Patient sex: M
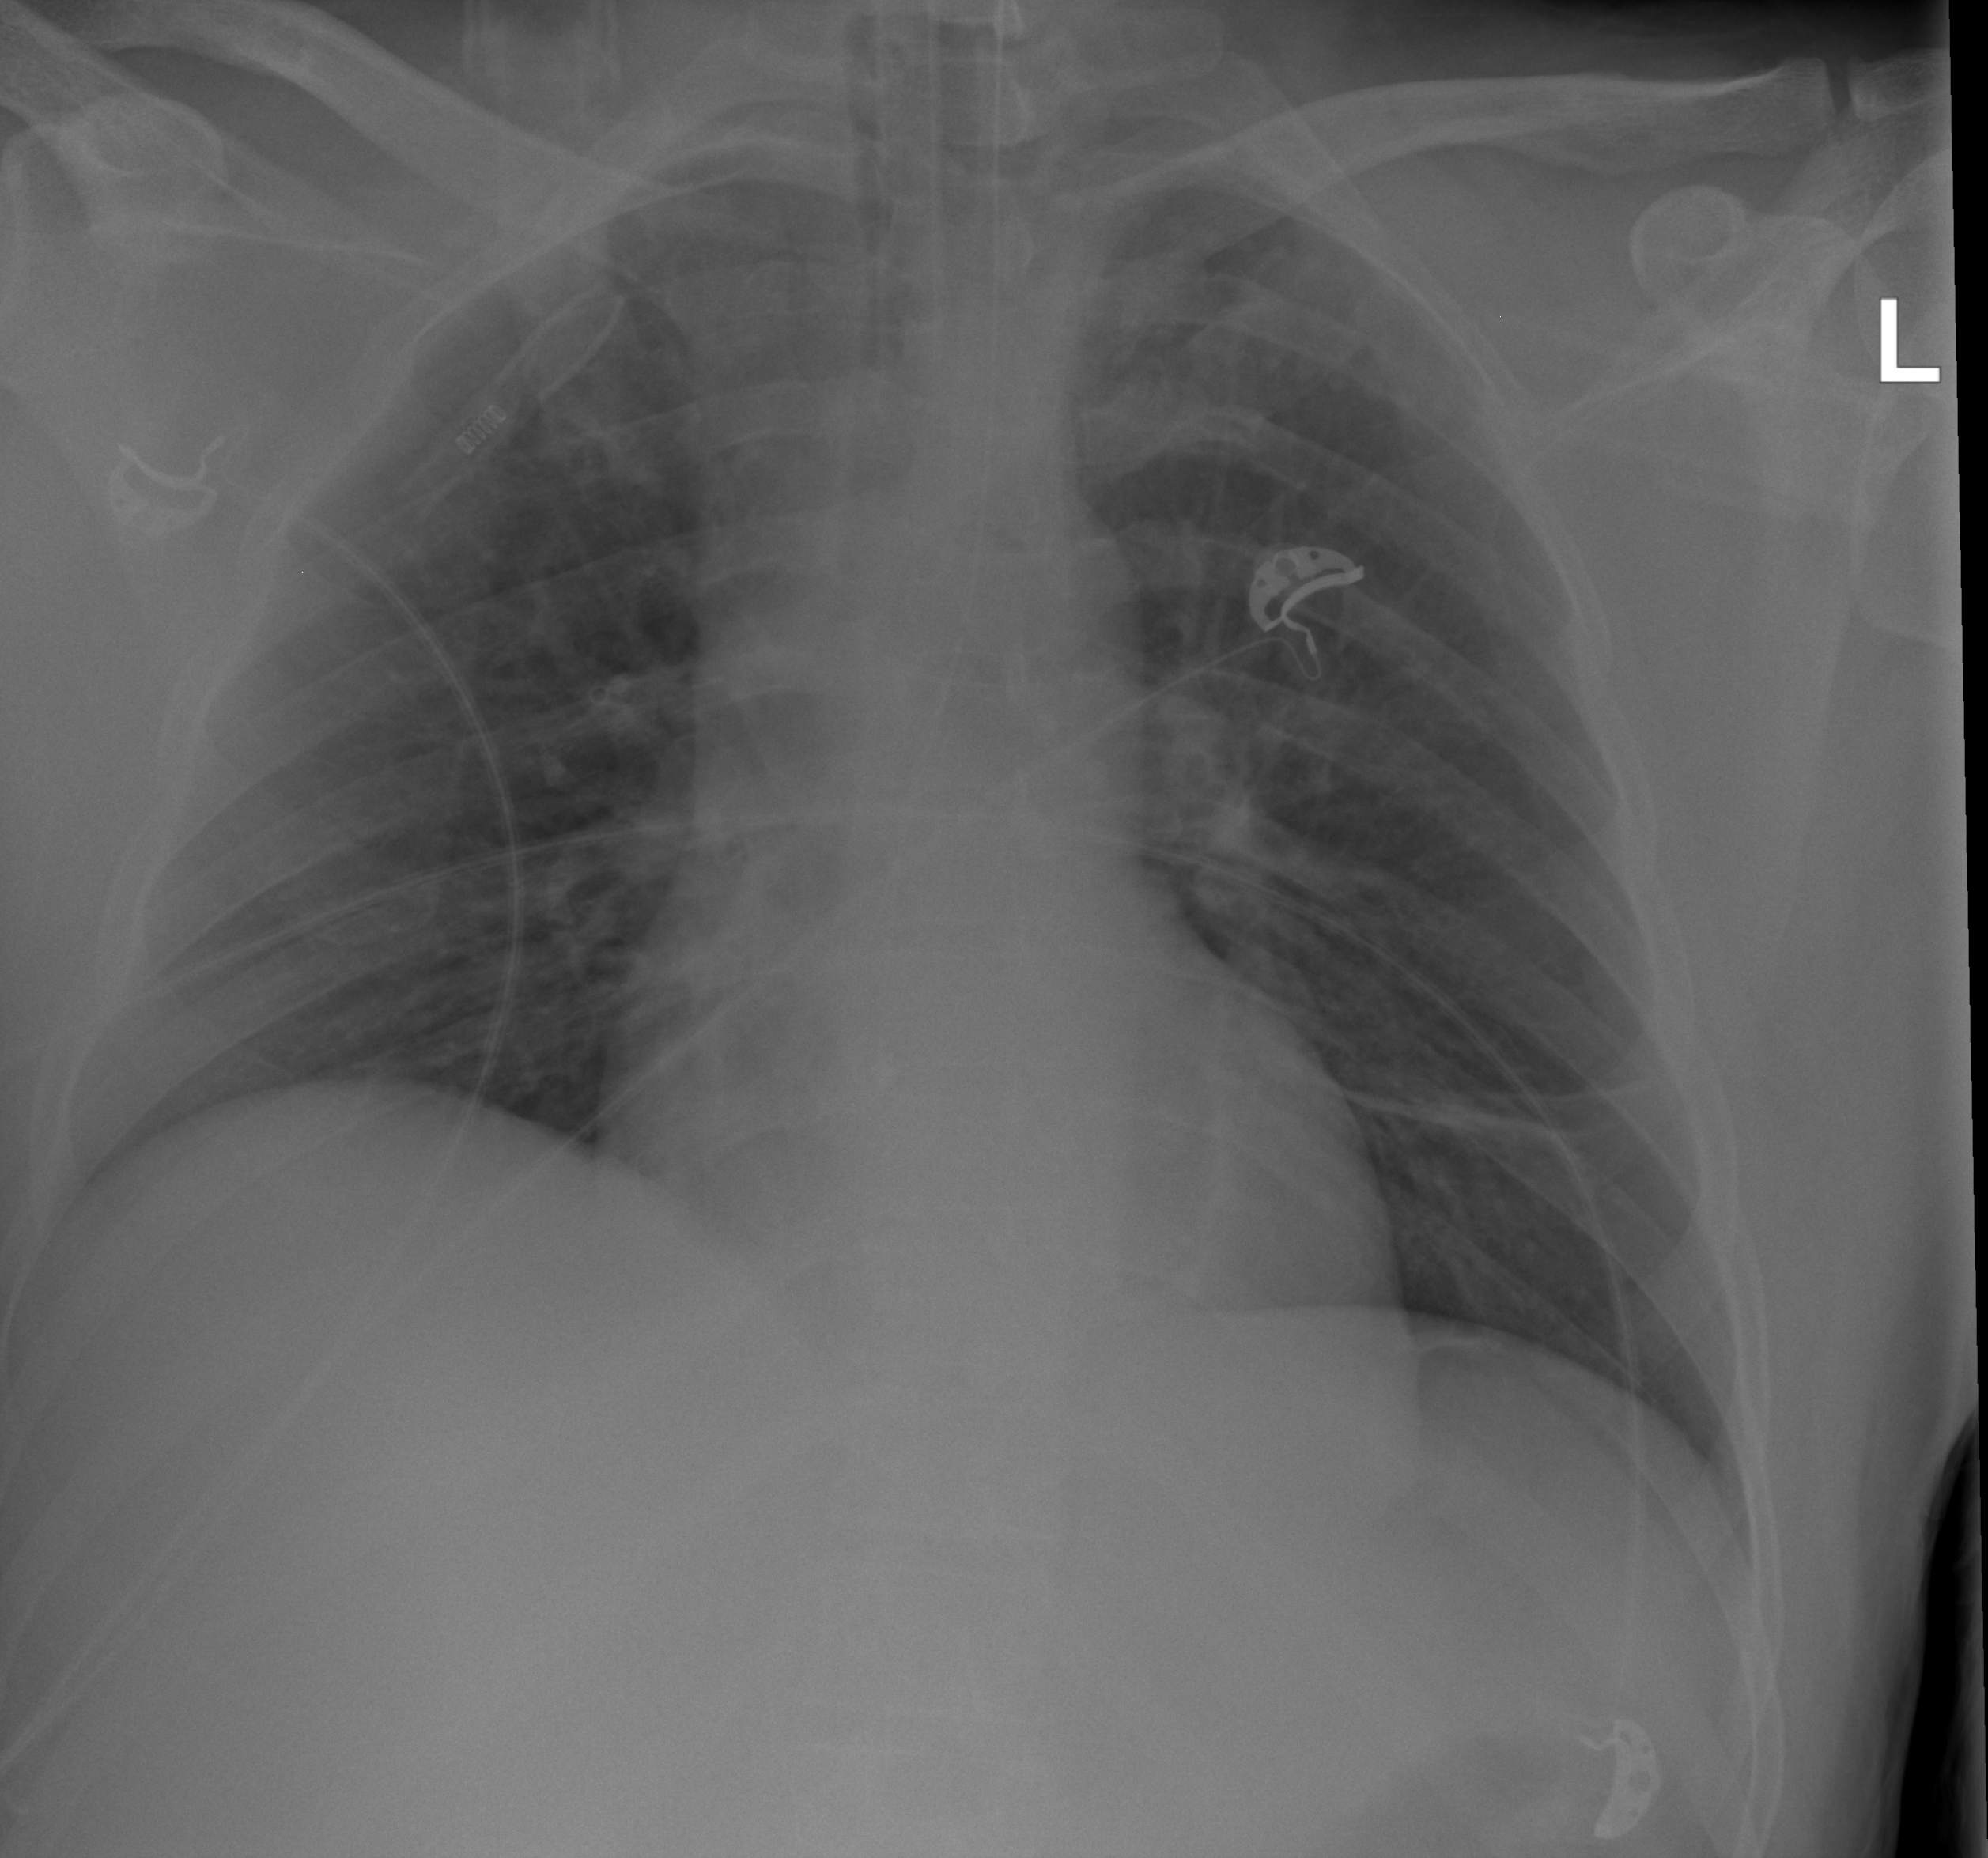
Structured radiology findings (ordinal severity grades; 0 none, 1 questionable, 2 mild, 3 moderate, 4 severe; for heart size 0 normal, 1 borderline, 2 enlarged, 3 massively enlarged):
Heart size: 0
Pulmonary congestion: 0
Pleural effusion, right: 0
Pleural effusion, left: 0
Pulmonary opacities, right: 0
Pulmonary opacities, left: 0
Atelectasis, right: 0
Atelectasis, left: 2